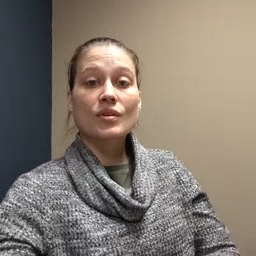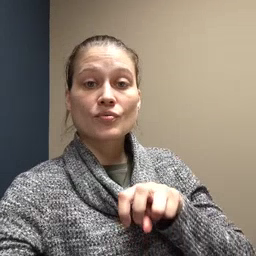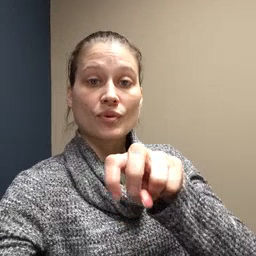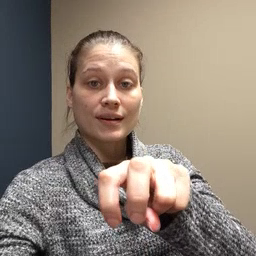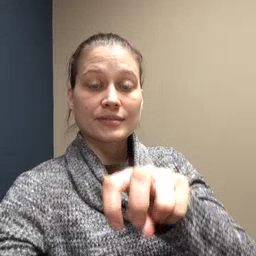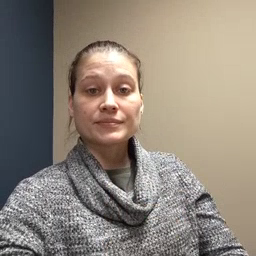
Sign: ride